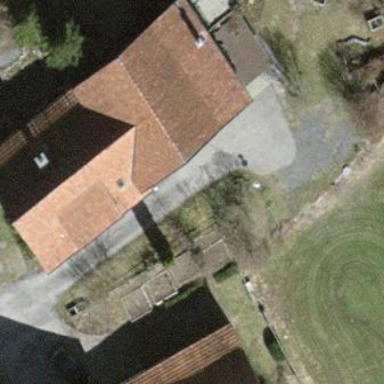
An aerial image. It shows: Simple and straightforward house.